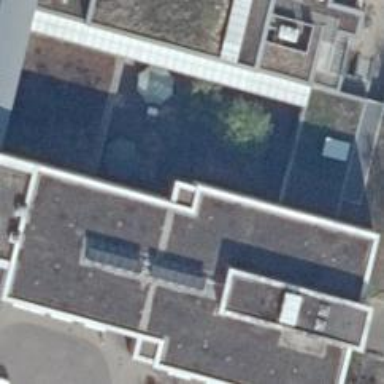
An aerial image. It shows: Hospital building.